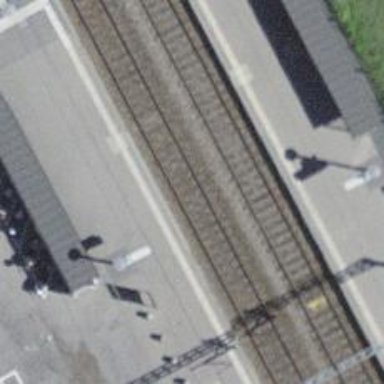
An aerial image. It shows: Stop position for public transport on the railway.